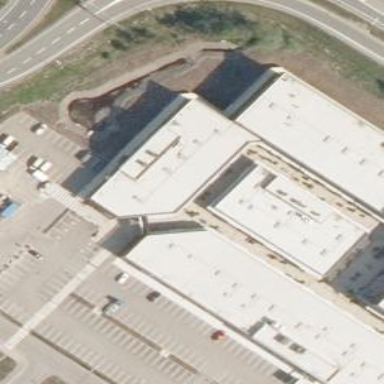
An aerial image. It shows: Retail building.